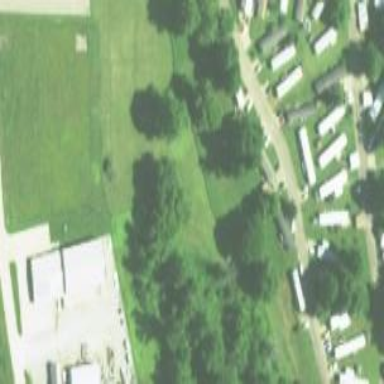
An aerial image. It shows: Residential area designated as trailer park.